Question: i'm looking for a way to display an "overlay" view across multiple layouts (As scribbled in the attached image).
My research showed that layouts can only live inside other layouts and that there is no such concept of overlay layout. Is that possible? Any suggestions?
Many thanks! Kay.
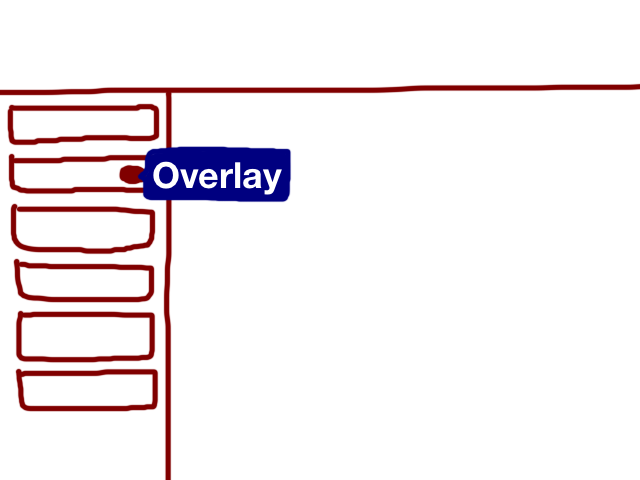
Answer: FrameLayout is the only layout that kan render overlapping Views
'''
<?xml version="1.0" encoding="utf-8"?>
<FrameLayout xmlns:android="http://schemas.android.com/apk/res/android"
android:layout_width="match_parent"
android:layout_height="match_parent" >
<LinearLayout
android:layout_width="match_parent"
android:layout_height="match_parent" >
<TextView
android:id="@+id/textView1"
android:layout_width="wrap_content"
android:layout_height="wrap_content"
android:text="Primary View Primary View Primary View Primary View" />
</LinearLayout>
<RelativeLayout
android:layout_width="100dp"
android:layout_height="match_parent"
android:background="#80FFFFFF" >
<TextView
android:id="@+id/textView2"
android:layout_width="wrap_content"
android:layout_height="wrap_content"
android:layout_centerInParent="true"
android:text="OverLap" />
</RelativeLayout>
</FrameLayout>
'''